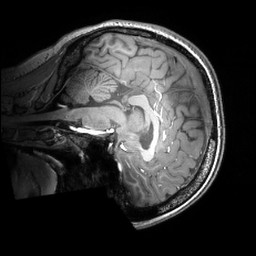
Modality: T1w
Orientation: sagittal
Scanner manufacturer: philips
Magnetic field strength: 7 T
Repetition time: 0.008 s
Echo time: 0.001974 s